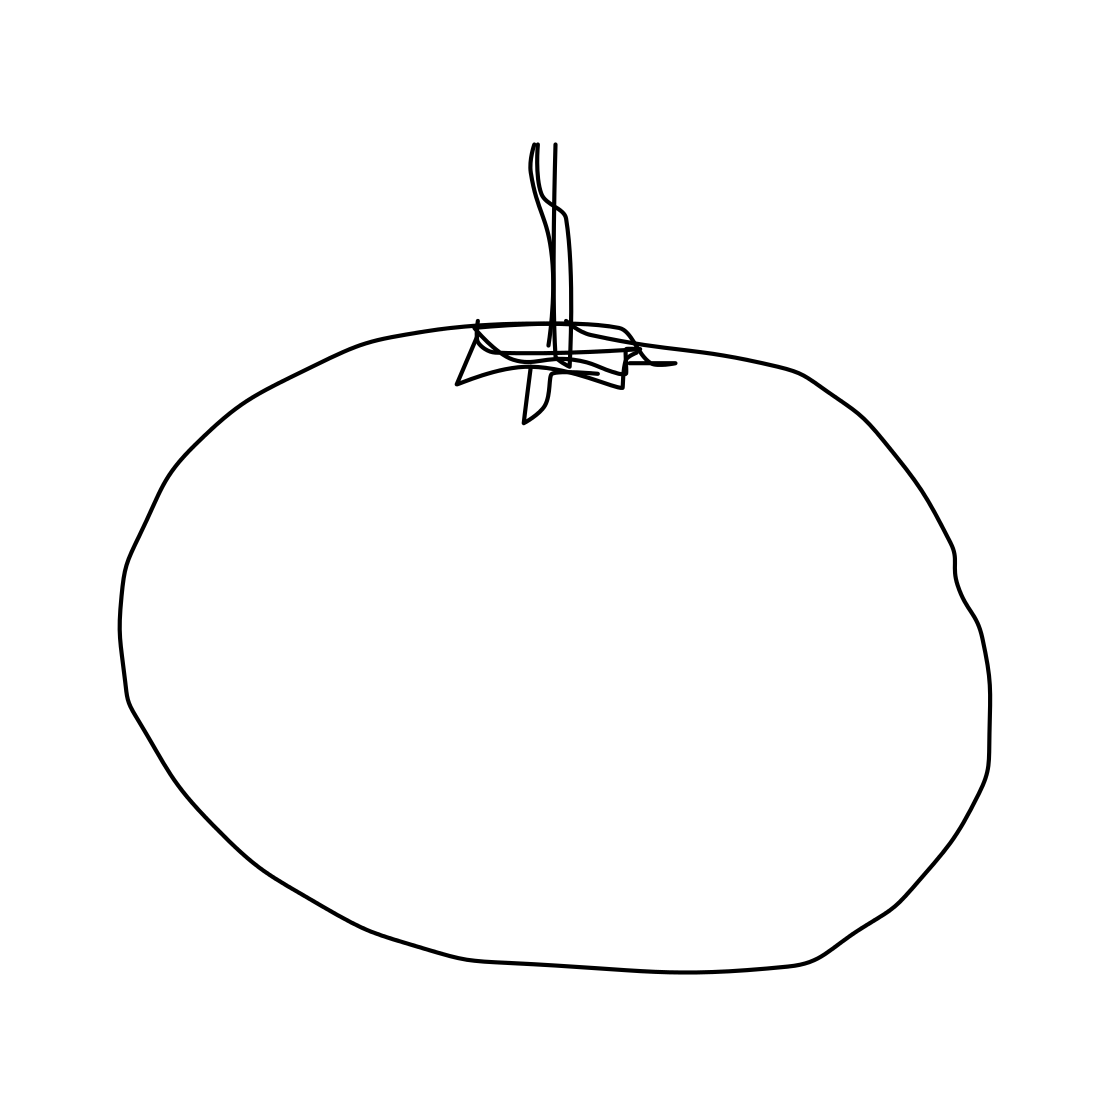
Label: tomato